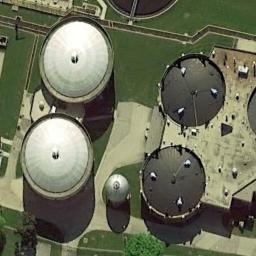
Label: storage tanks